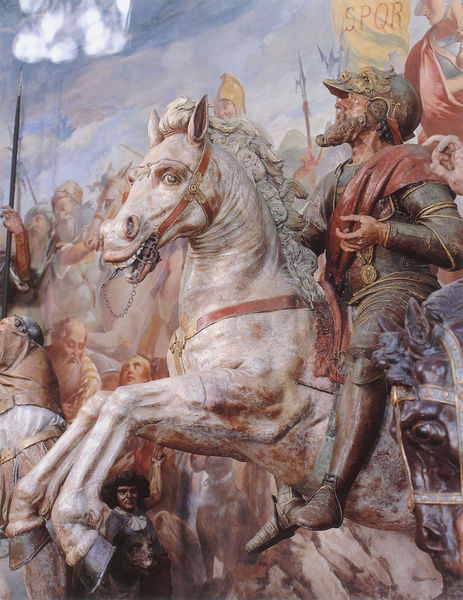
Titel: X Kapelle/ Kreuzigung
Künstler: Dionigi Bussola
Institution: Ossuccio: Sacri Monte di Varese
Schlagwörter: blau, gemälde, himmel, kampf, kämpfer, mann, wolken, menschen, ausschnitt, bunt, hell, schwarz, weiss, hund, rot, wolke, alt, bart, figur, gold, mantel, pferd, pferde, reiter, skulptur, hufe, mähne, sattel, schärpe, zaumzeug, zügel, farben, linien, krieg, schlacht, wild, lanze, detail, militär, waffen, soldat, waffe, helm, stiefel, ritter, armee, heer, rüstung, schimmel, rom, römer, gebiss, zähne, nüstern, halfter, feldherr, löwe, zwerg, medaille, gaul, standbild, lasierend, spqr, dreizack, woke, leuten, klepper, geschitt, renaissence, sstatue, pferdegebiss, mähne zaumzeug